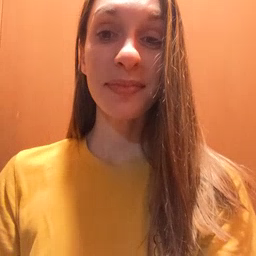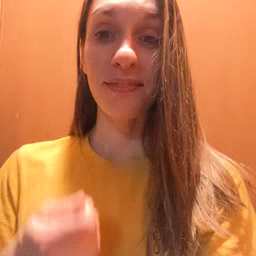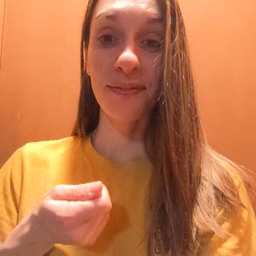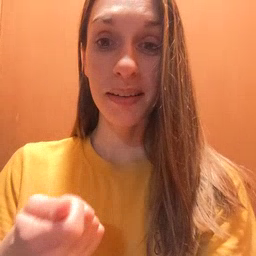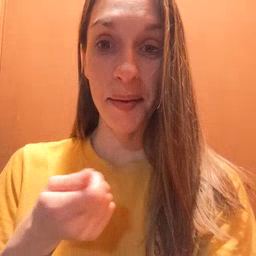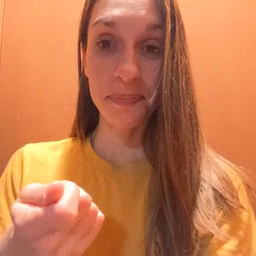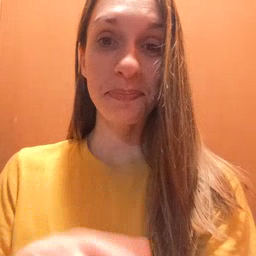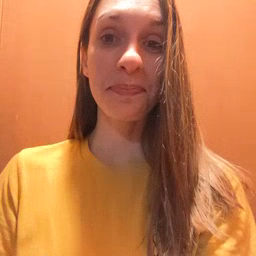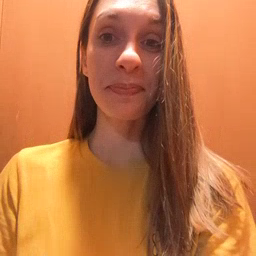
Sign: vacuum